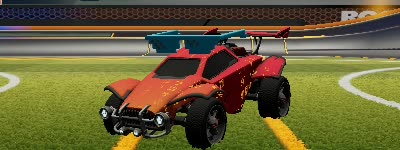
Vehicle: octane